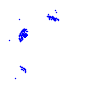
Particle: pion